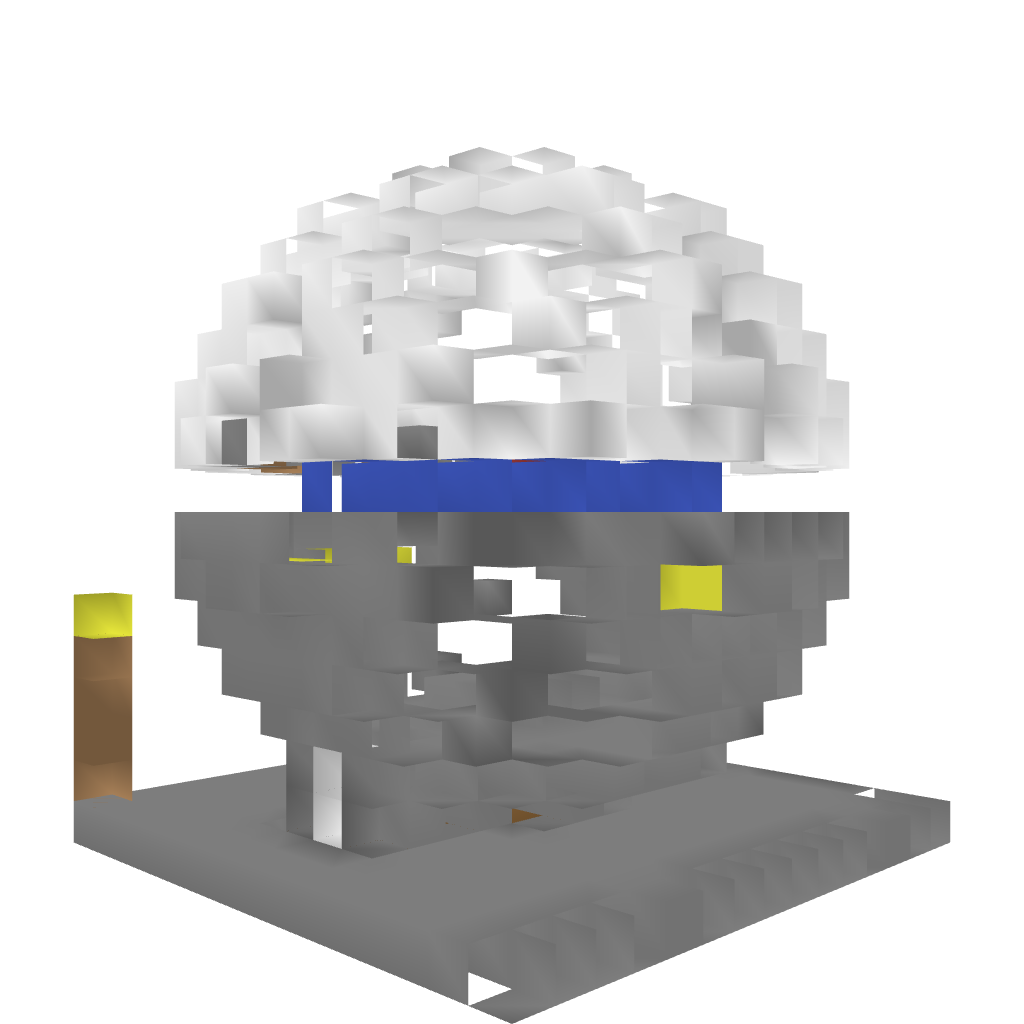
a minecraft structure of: Sphere House good quality